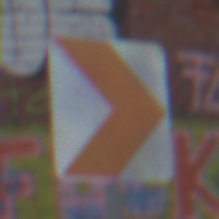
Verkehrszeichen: RichtungstafelnInKurvenKleinLinks
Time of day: MorningAfternoon
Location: Outdoor (Suburban)
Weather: Overcast
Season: NotSpecified
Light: Natural